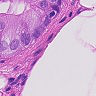
Metastatic tissue present: yes